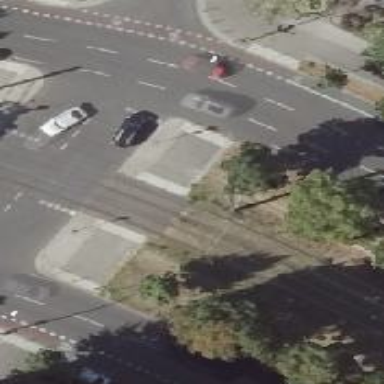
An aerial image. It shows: Unmarked footway crossing with pedestrian island.